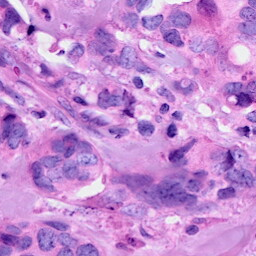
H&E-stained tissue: Breast